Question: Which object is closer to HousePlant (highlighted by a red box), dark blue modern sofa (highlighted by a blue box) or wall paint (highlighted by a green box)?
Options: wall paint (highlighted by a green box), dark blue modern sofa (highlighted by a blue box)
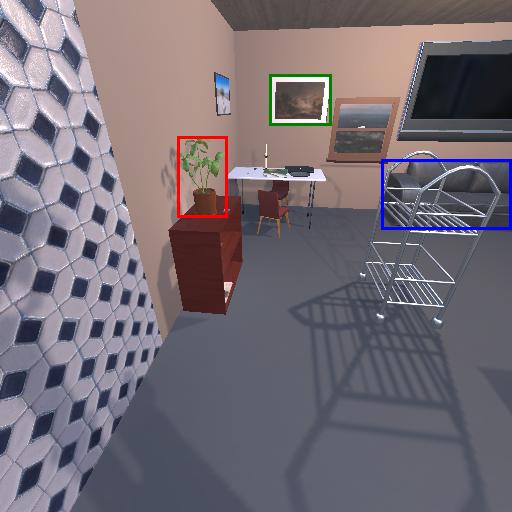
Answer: wall paint (highlighted by a green box)